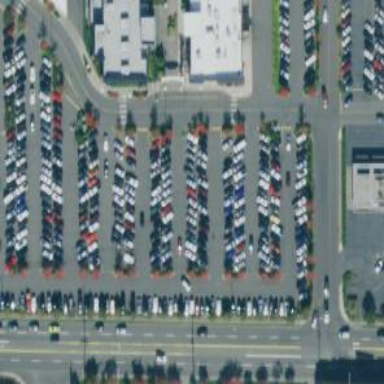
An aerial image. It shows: Parking space is available.